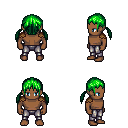
a pixel art fantasy rpg character, male body template, human, dark skin, leather shoulder armor, metal pants, green twin-tailed hairstyle, four views (front, back, left, right), 2x2 character sprite sheet, small pixel art, hard edges, no anti-aliasing